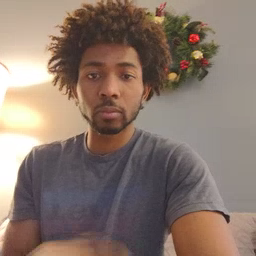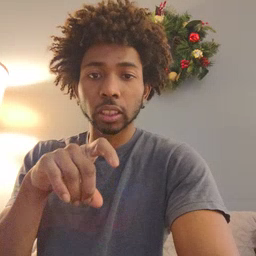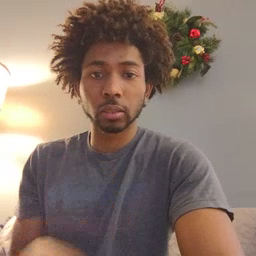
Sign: time